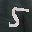
Label: 5